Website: macys
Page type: billing-address
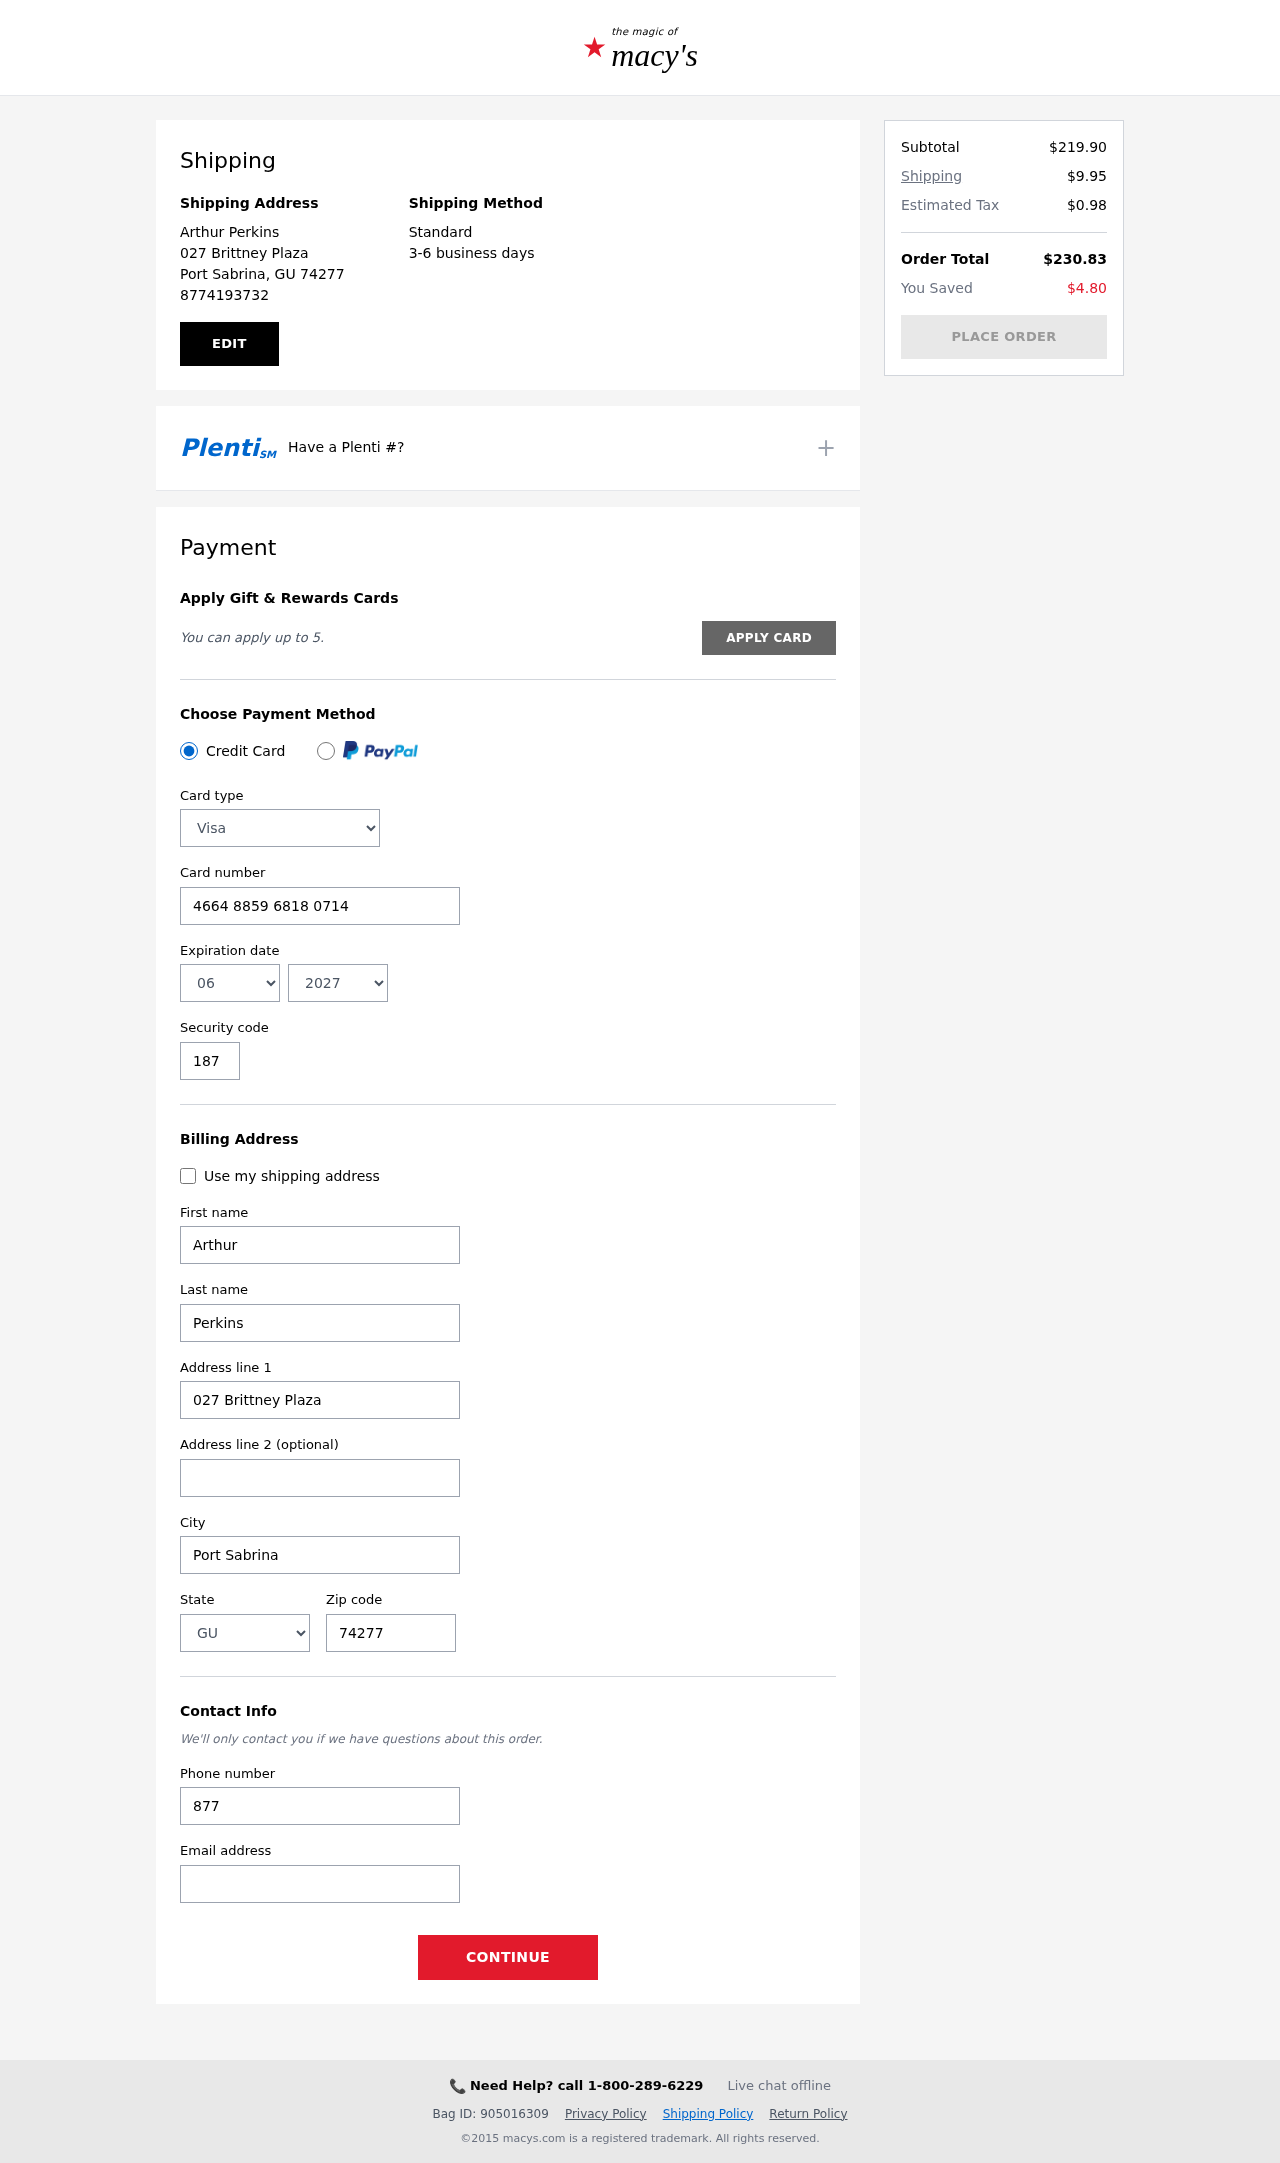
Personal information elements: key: PII_CARD_CVV
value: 187
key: PII_CARD_EXPIRY_MONTH
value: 06
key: PII_CARD_EXPIRY_YEAR
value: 27
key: PII_CARD_NUMBER
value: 4664 8859 6818 0714
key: PII_CARD_TYPE
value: Visa
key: PII_CITY
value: Port Sabrina
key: PII_CITY_STATE_ZIP
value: Port Sabrina, GU 74277
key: PII_EMAIL
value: arthur.perkins@hotmail.com
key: PII_FIRSTNAME
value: Arthur
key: PII_FULLNAME
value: Arthur Perkins
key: PII_LASTNAME
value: Perkins
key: PII_PHONE
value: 8774193732
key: PII_POSTCODE
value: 74277
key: PII_STATE
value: GU
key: PII_STREET
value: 027 Brittney Plaza
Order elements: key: ORDER_SUBTOTAL
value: $219.90
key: ORDER_SHIPPING_COST
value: $9.95
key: ORDER_TAX
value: $0.98
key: ORDER_TOTAL
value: $230.83
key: ORDER_SAVINGS
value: $4.80